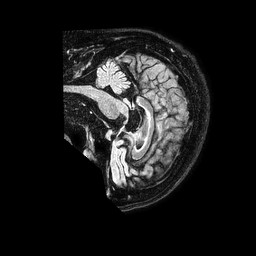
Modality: FLAIR
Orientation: sagittal
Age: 65
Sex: male
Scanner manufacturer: philips
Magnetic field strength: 1.5 T
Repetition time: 4.8 s
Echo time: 0.3 s